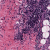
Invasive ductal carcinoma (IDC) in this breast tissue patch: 1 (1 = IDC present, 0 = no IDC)